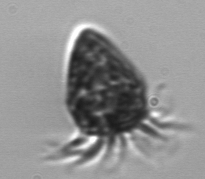
Label: Strombidium_morphotype2